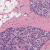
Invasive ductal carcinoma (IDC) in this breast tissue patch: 0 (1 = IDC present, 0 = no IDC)